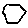
Label: hexagon